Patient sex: F
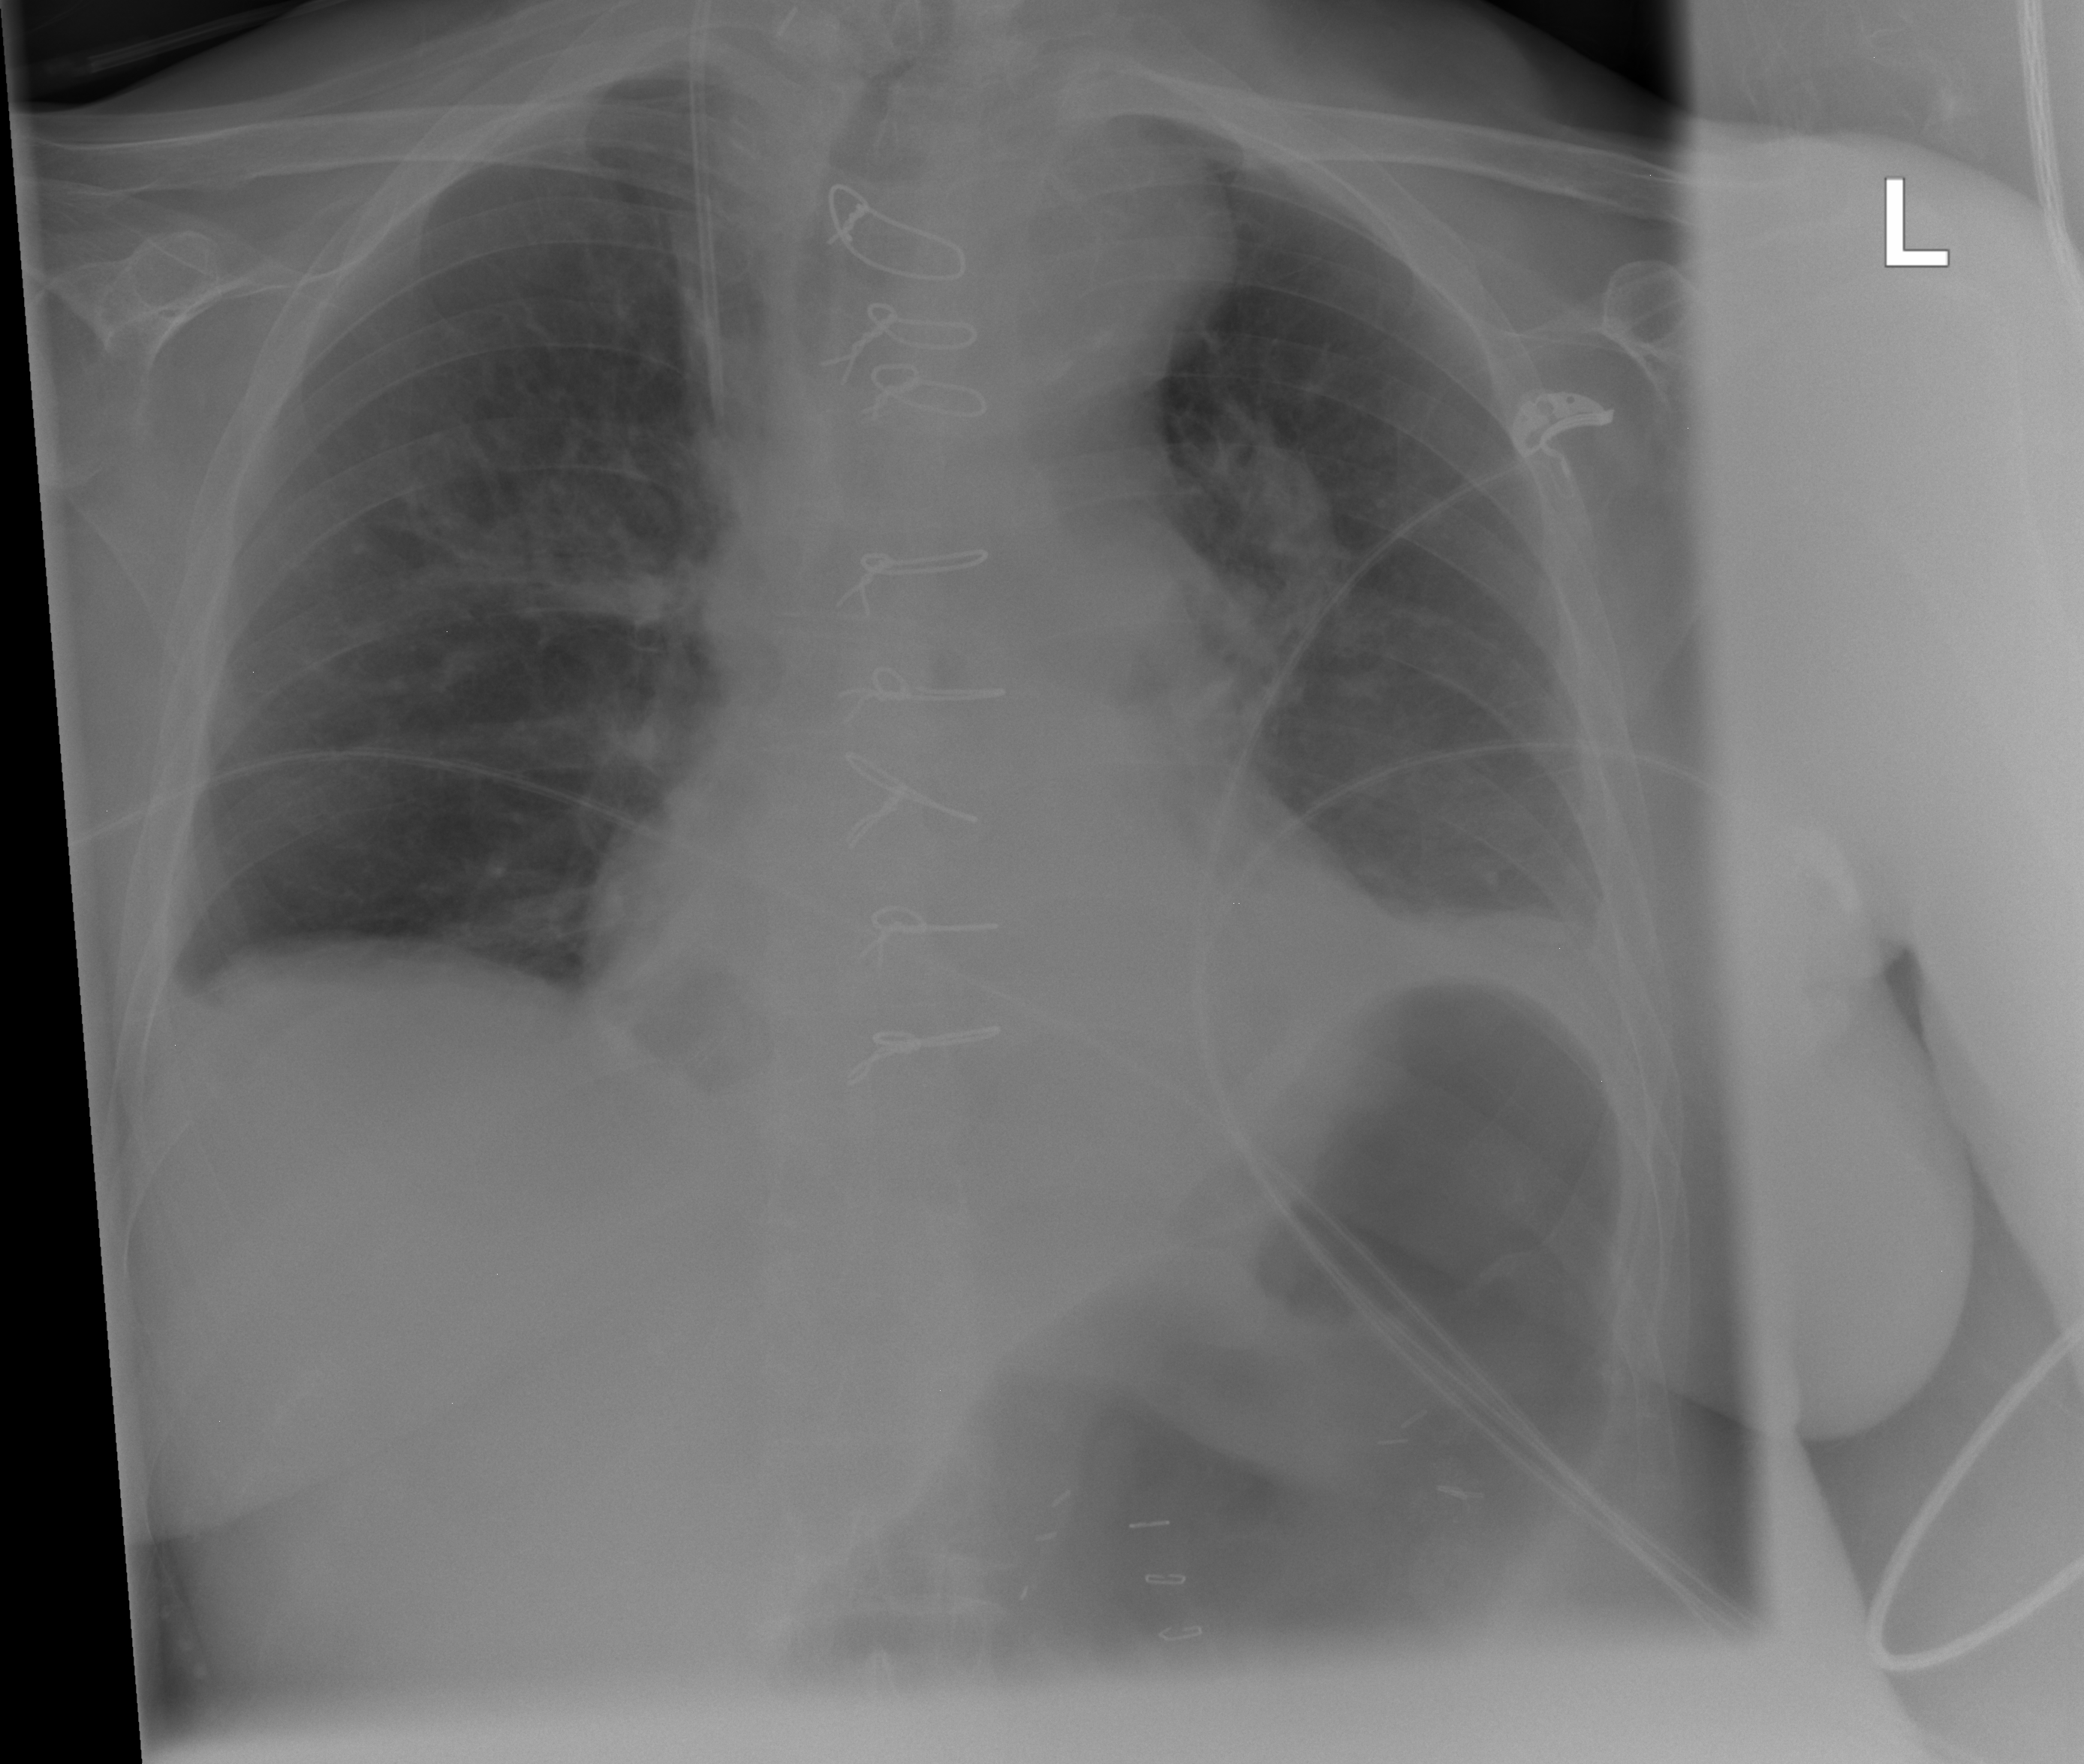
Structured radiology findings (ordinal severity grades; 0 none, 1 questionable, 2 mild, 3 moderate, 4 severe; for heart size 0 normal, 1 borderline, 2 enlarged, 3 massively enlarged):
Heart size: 1
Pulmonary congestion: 0
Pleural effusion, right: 2
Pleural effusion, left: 2
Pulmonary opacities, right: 0
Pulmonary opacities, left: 0
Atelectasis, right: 0
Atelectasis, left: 0